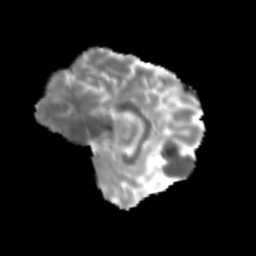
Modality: MD
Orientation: sagittal
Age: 51
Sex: male
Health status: ill
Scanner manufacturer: siemens
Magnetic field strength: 3 T
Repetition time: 8.7 s
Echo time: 0.11 s